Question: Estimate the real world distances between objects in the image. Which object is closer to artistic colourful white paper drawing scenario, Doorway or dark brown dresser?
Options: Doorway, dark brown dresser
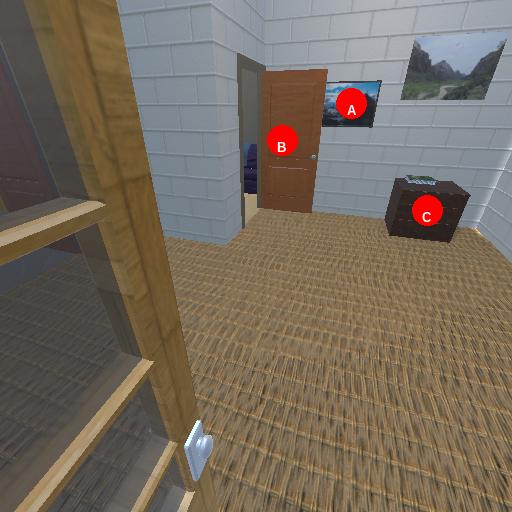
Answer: Doorway